Question: I was looking for an answer, but could not find anything helpfull yet.
I have a gridview with some data (from SQL database) and an option to delete a row. Before deleting the row I want the user to confirm the delete (pupup window). I know how to create a popup with javascript, but I don't like the apperance of that popup. I would like to make ky own "popup".
I was thinking of overlaying one panel (where I put text (Label) and some buttons (OK, Cancel)) over the panel where I have the gridview. Something like in the picture. How would I accomplish something like that?

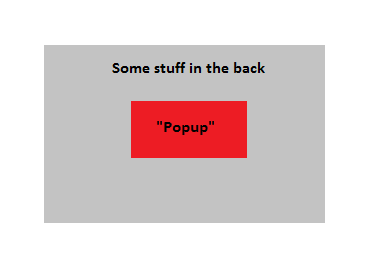
Answer: How about using the Ajax control toolkit popup?
<URL>
This seems to do exactly what you are looking for for you.